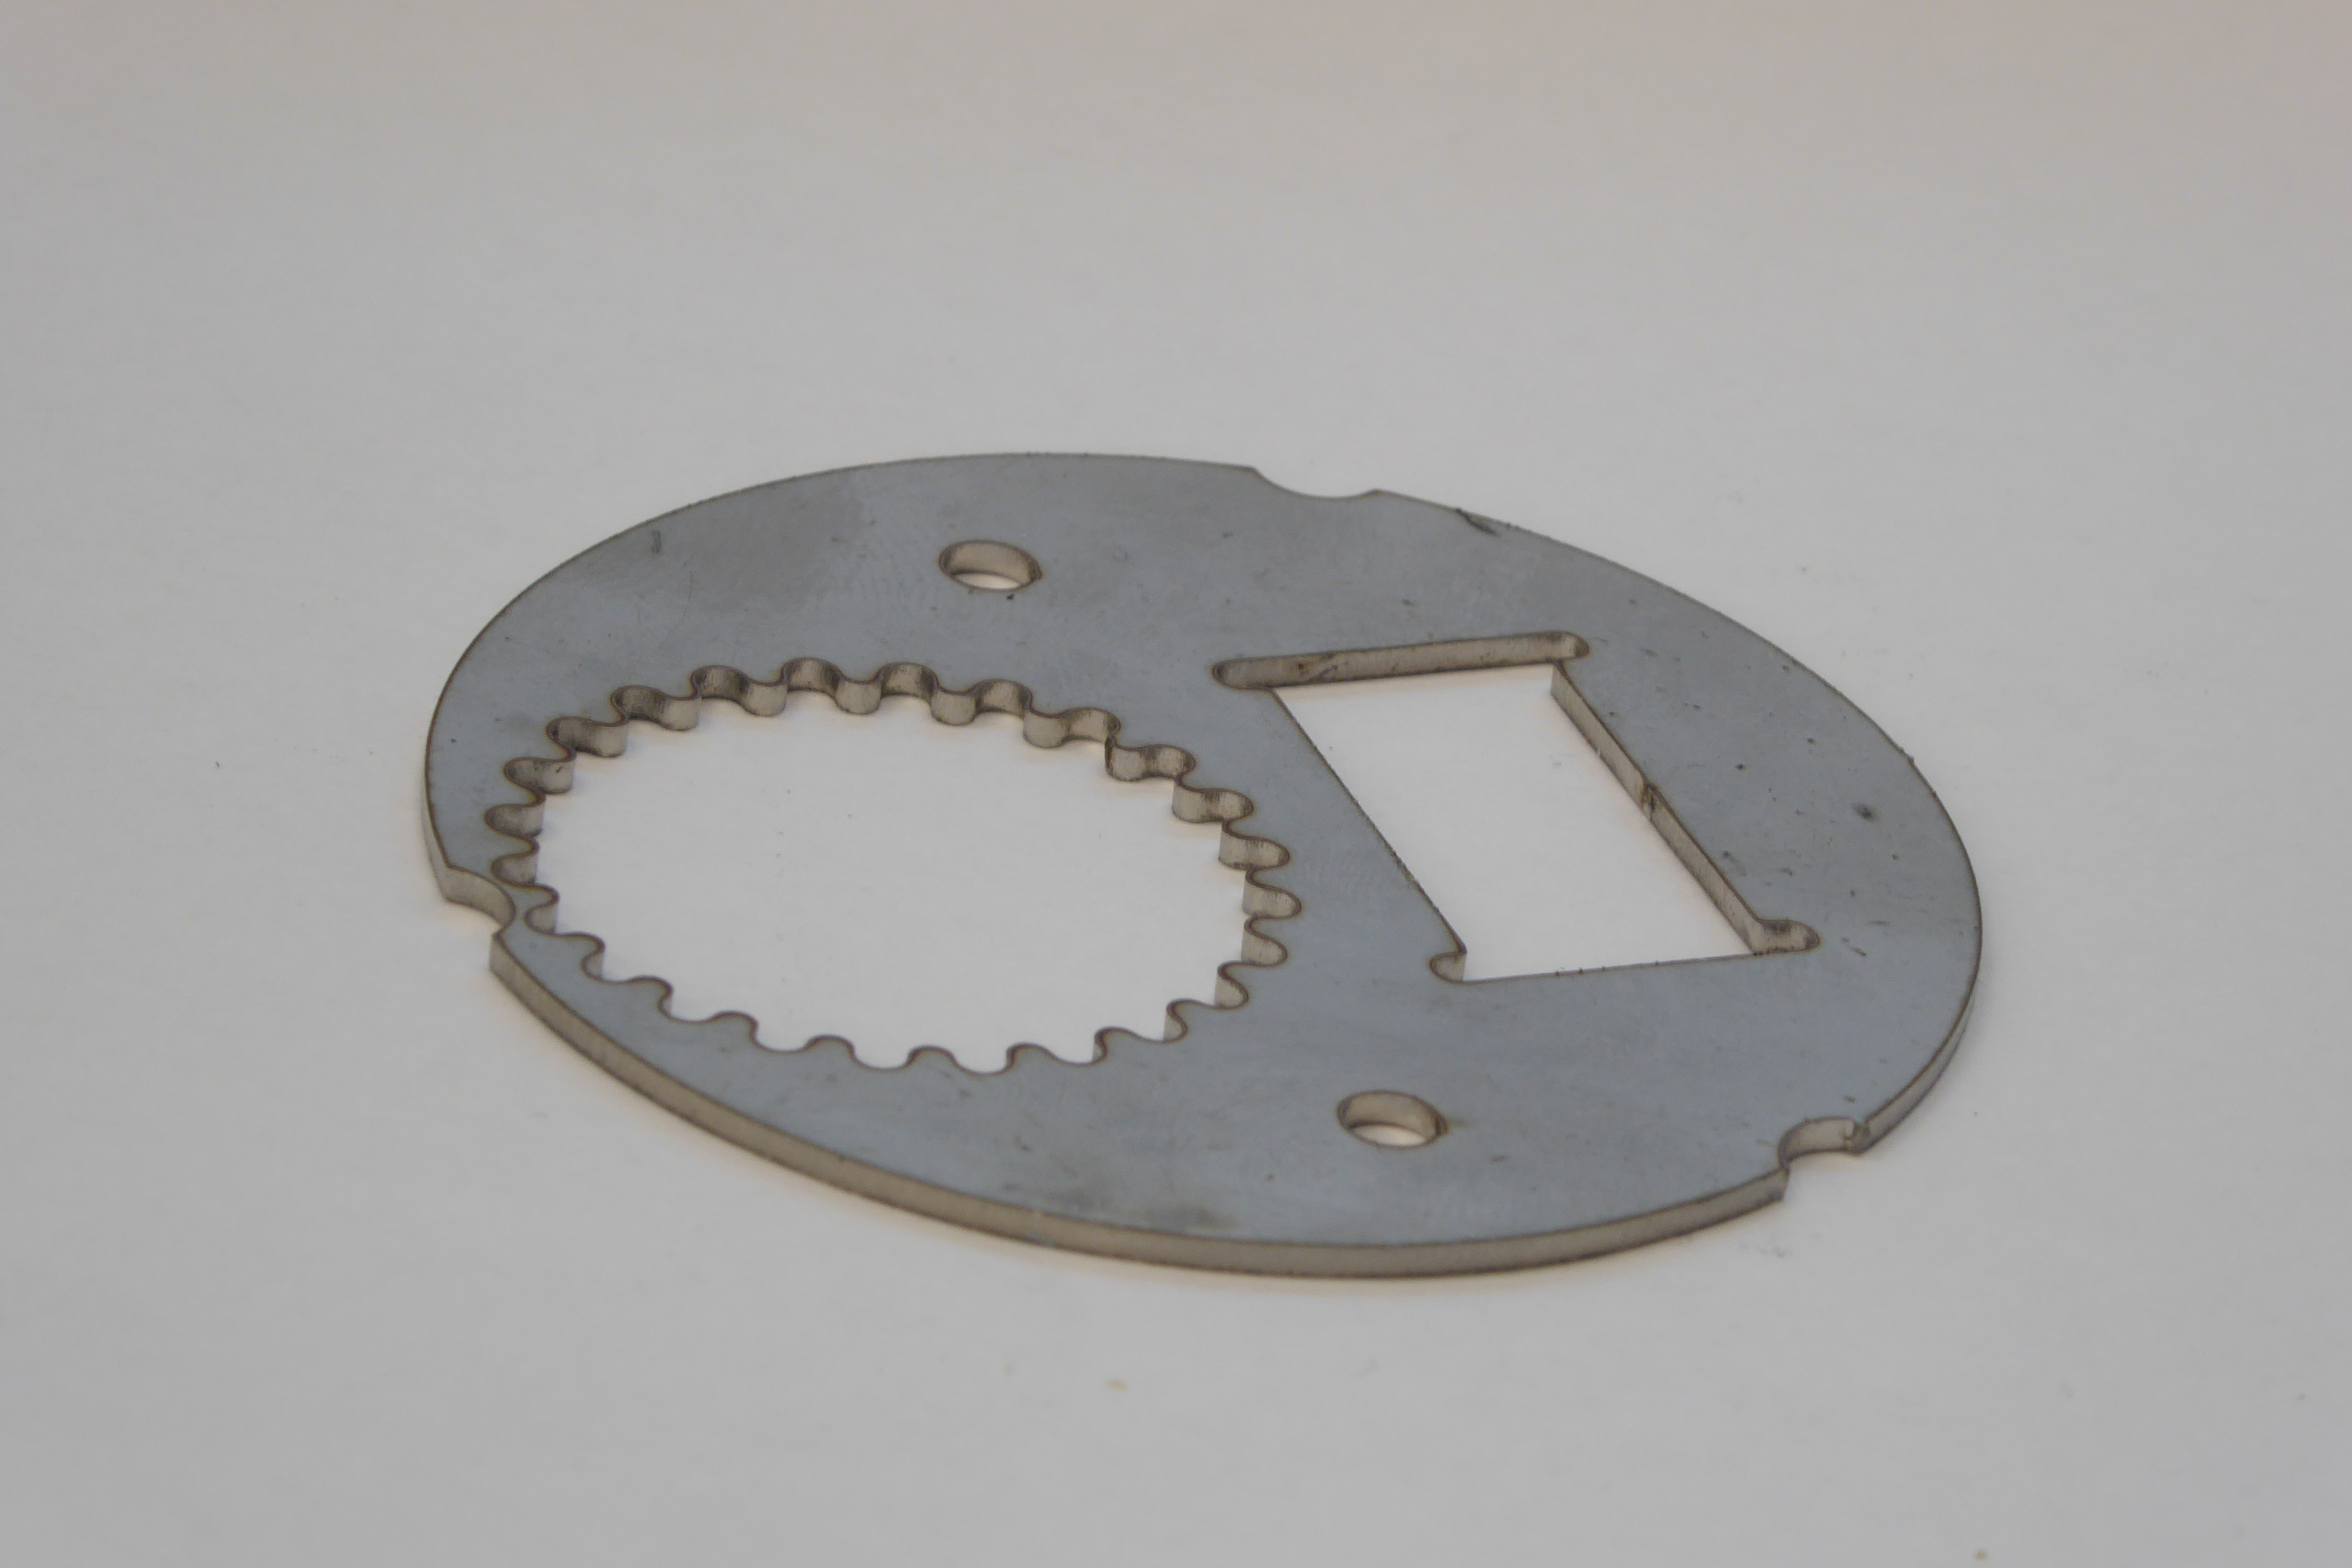
Label: Bottle Opener - Inlay